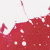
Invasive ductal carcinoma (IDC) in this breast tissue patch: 0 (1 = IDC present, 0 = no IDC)